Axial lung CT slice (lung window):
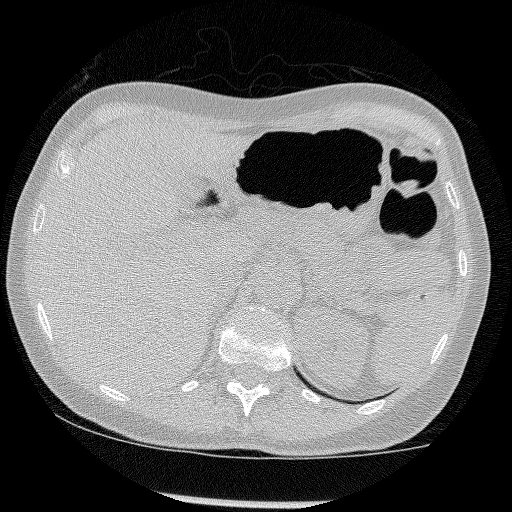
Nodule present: no